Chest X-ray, PA view. Patient: 37 years old, sex F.
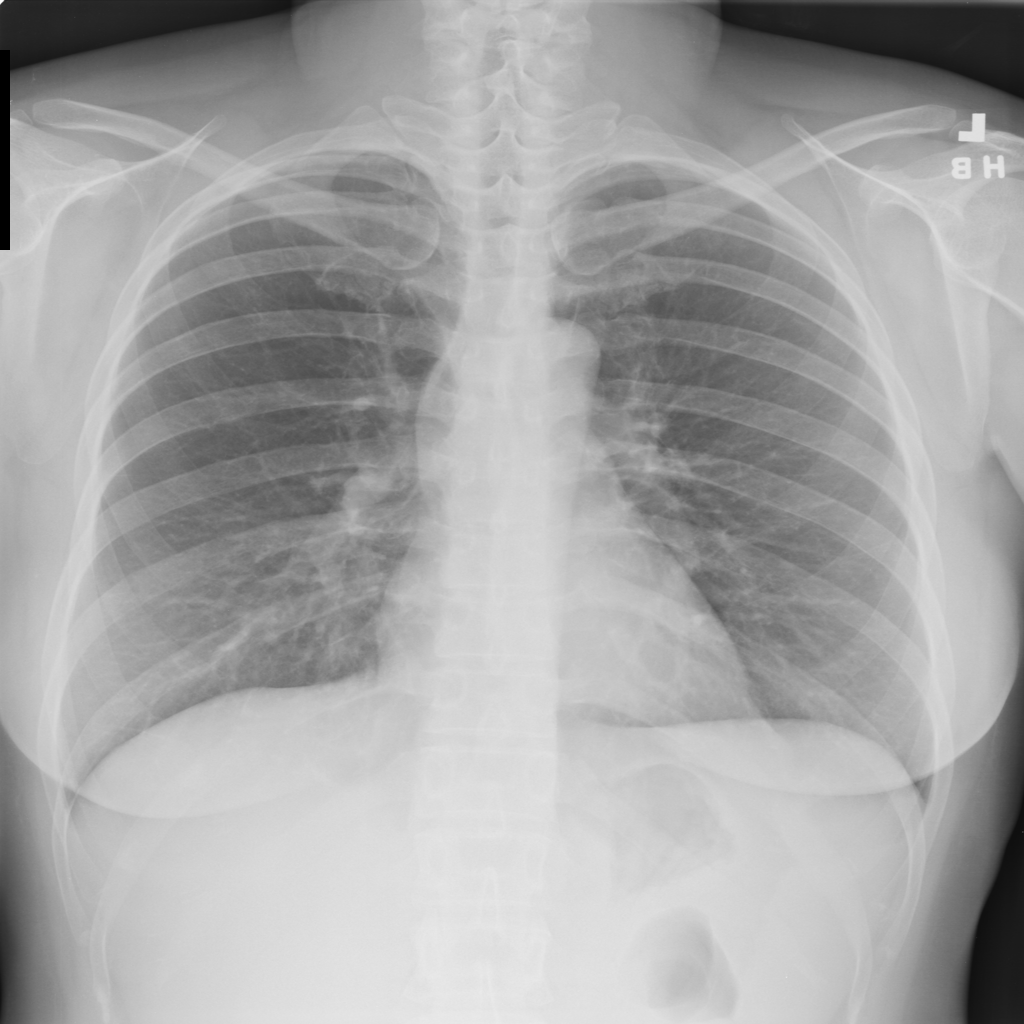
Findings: No Finding